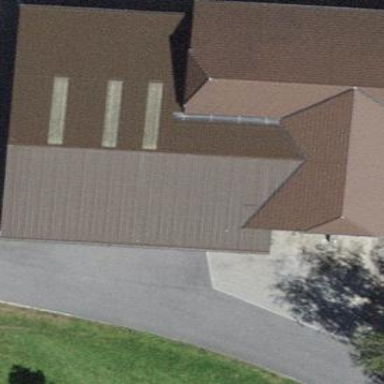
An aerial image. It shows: Garage.